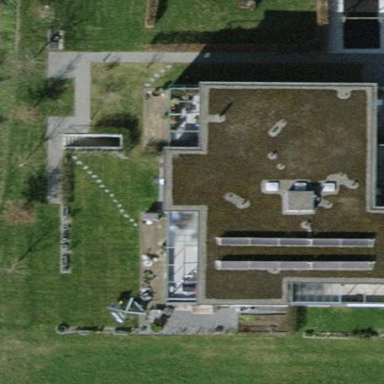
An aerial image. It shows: Detached building.